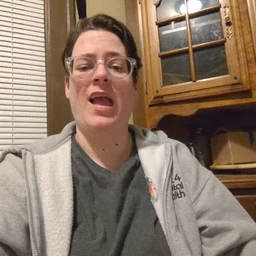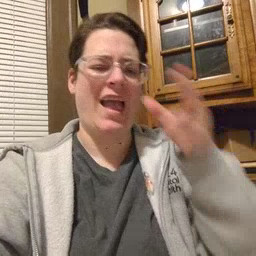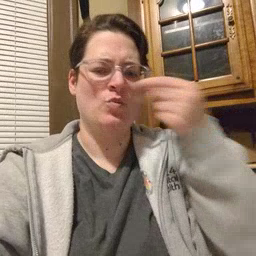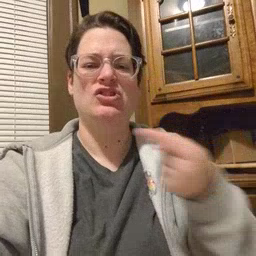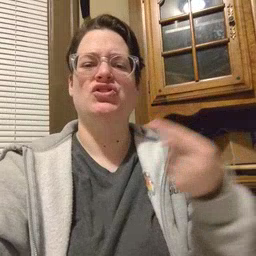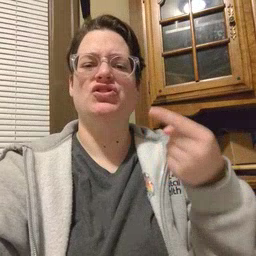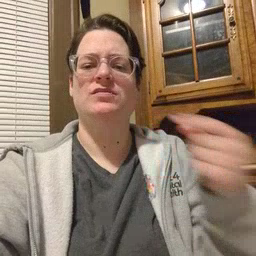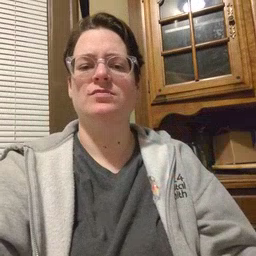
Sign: owie